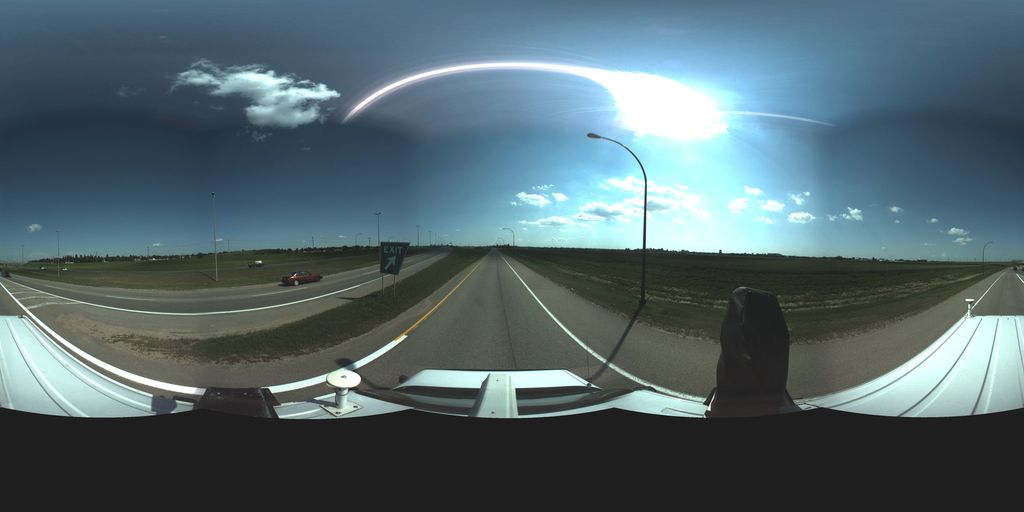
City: saskatoon